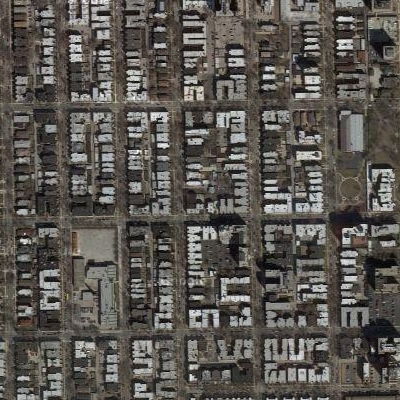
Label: Industry